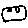
Label: cloud